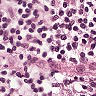
Metastatic tissue present: no